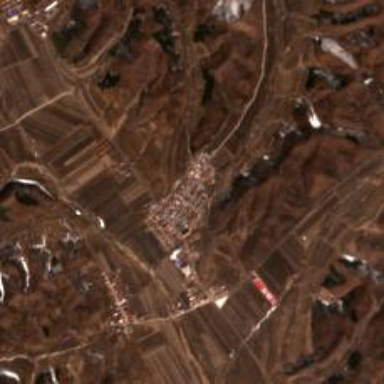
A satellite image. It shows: Ethnic township within town.